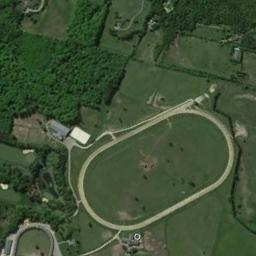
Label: ground_track_field